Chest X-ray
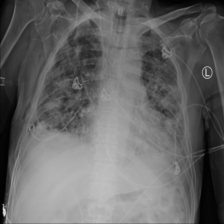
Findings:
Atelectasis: negative
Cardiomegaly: negative
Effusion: negative
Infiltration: positive
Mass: negative
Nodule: negative
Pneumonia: negative
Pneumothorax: positive
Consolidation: negative
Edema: negative
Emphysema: negative
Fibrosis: negative
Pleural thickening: negative
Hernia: negative